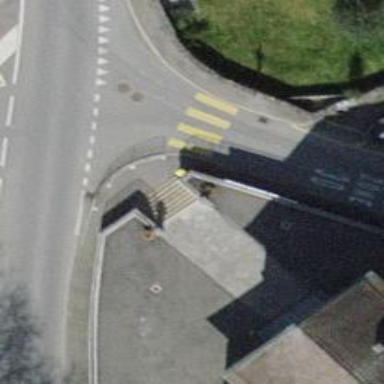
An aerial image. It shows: Post box.